Field crop: maize
Growth stage: 1
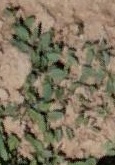
Species: convolvulus